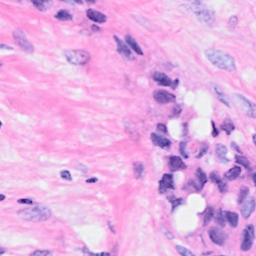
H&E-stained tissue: Breast